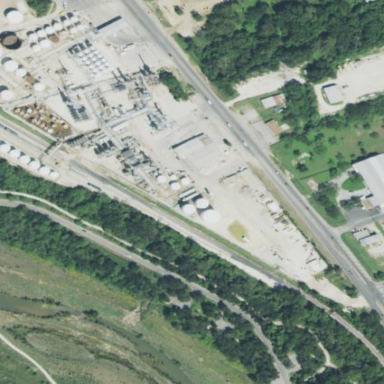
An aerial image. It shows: Industrial area with refinery.